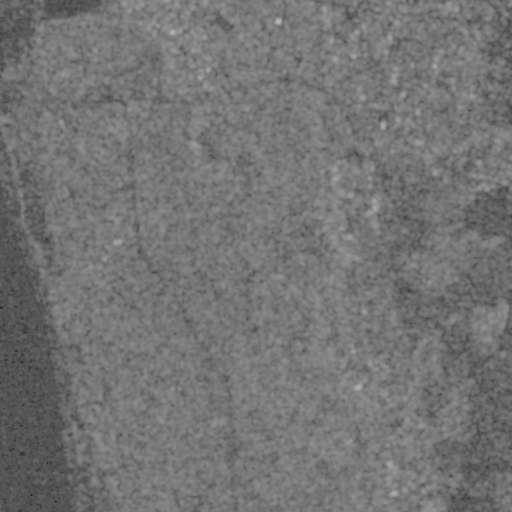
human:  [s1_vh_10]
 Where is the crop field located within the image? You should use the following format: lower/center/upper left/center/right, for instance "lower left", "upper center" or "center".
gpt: The crop field is located in the lower right of the image.
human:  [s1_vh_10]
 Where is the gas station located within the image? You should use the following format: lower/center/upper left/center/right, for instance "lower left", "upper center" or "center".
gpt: The gas station is located in the upper right of the image.
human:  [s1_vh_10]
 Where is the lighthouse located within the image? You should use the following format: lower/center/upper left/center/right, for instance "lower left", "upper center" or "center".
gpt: The lighthouse is located in the upper left of the image.
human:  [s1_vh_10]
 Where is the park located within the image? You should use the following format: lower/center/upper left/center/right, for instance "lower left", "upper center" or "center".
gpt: The park is located in the upper of the image.
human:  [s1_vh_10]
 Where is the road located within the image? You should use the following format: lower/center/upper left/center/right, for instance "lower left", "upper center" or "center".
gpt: There is no road in the image.

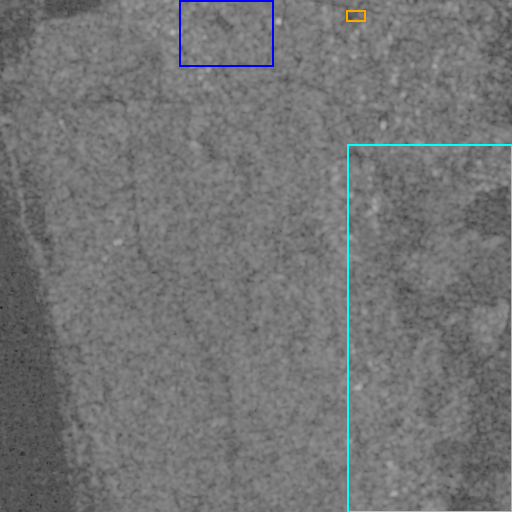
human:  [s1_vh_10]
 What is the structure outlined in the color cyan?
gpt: The structure outlined in cyan is a crop field.
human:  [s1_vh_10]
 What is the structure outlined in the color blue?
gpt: The structure outlined in blue is a park.
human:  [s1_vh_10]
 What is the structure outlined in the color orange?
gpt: The structure outlined in orange is a parking lot.
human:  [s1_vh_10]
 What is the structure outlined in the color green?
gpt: There is no green outline.